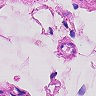
Metastatic tissue present: no